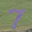
Label: 7